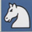
Piece: wN